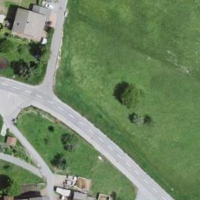
EUNIS habitat code: 55
Species observed at this site:
Pyralis farinalis
Cantharis livida
Lomographa temerata
Aphrophora alni
Katha depressa
Chiasmia clathrata
Euchalcia variabilis
Pterostoma palpina
Endotricha flammealis
Forficula auricularia
Eucosma conterminana
Alcis repandata
Idaea rusticata
Biston betularia
Milvus migrans
Cydia pomonella
Lagria hirta
Halyzia sedecimguttata
Autographa gamma
Deilephila porcellus
Mythimna conigera
Opisthograptis luteolata
Epiblema foenella
Paramesia gnomana
Atolmis rubricollis
Aplocera praeformata
Calamia tridens
Deilephila elpenor
Craniophora ligustri
Idaea aversata
Peribatodes rhomboidaria
Cyaniris semiargus
Macaria liturata
Lymantria monacha
Macaria wauaria
Melanargia galathea
Anaplectoides prasina
Eucosma pupillana